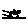
Label: bird